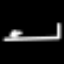
Label: line